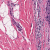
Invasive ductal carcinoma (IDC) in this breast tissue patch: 0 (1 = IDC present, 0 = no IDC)